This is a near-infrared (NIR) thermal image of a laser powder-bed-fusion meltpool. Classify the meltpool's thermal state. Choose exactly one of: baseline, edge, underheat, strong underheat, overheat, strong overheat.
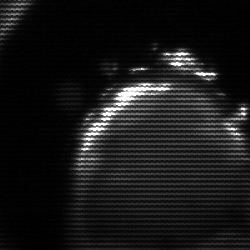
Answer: edge